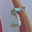
Label: 5